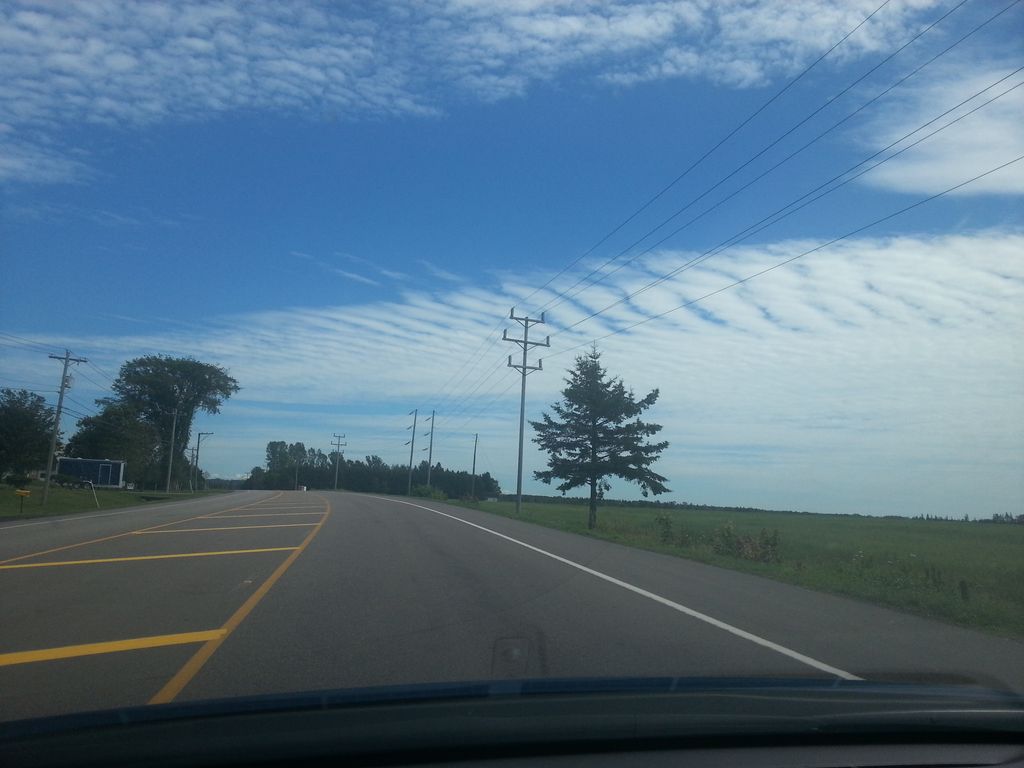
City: charlottetown